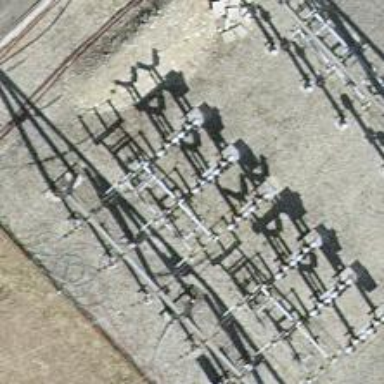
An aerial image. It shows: Three cables of power line.